Question: I have an OCR task, where I over-segment the image. Now I want to build a data-structure (a variety of a directed acyclic graph) to get all possible combinations of images.
Example:

I start with splitting it into four parts, a [3], b [left half of 4], c[right half of 4], d [2]. Now I will combine them variously. To get, say, the following paths.
0) a, b, c, d (The basic config)
1) a, bc, d (The correct config)
2) ab, c, d
3) a, b, cd
etc.
I am looking to implement this in Python. Is there an existing package? If not, what is the best data structure? Is DAG the closest? Is there a variety of DAG that works better?
Thanks,
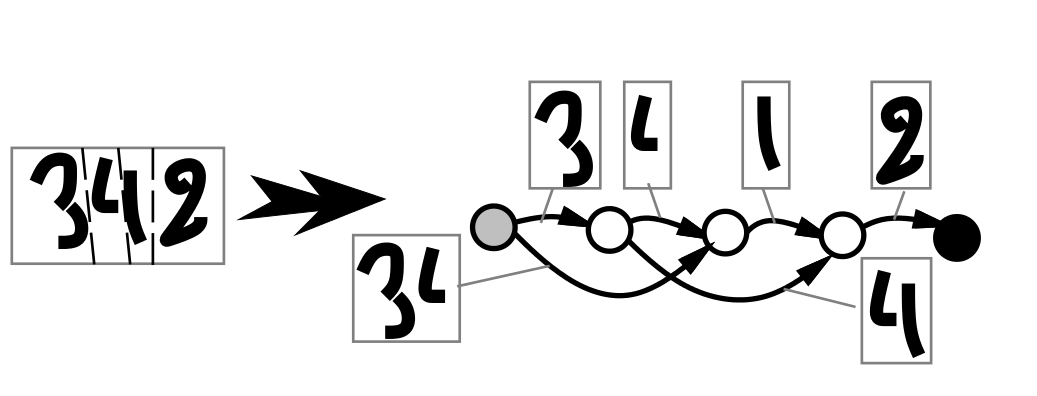
Answer: OK, I have an answer. One can implement it like this.
'''
import random
def combine(wt1, wt2):
return random.random() < .1, (wt1+wt2)//2
class Linetree():
def __init__(self, wts):
self.nodes = []
for i, wt in enumerate(wts):
self.nodes.append([[i+1, wt]])
self.nodes.append([])
self.processed = []
self.checked = []
def processnode(self, idx):
if idx in self.processed:
return
ichild = 0
while ichild < len(self.nodes[idx]):
chidx, chwt = self.nodes[idx][ichild]
self.processnode(chidx)
igrandchild = 0
while igrandchild < len(self.nodes[chidx]):
grchidx, grchwt = self.nodes[chidx][igrandchild]
if (idx, grchidx) in self.checked:
igrandchild += 1
continue
tocombine, newwt = combine(chwt, grchwt)
self.checked.append((idx, grchidx))
if tocombine:
self.nodes[idx].append([grchidx, newwt])
igrandchild += 1
ichild += 1
self.processed.append(idx)
def build(self):
self.processnode(0)
def get_paths(self, n=0):
if len(self.nodes[n]) == 0:
yield [n]
for ch, wt in self.nodes[n]:
for sub_path in self.get_paths(ch):
yield [n] + sub_path
def pathwt(self, path):
ret = 0
for i in range(len(path)-1):
for child, wt in self.nodes[path[i]]:
if child == path[i+1]:
ret += wt
break
else:
raise ValueError(str(path))
return ret
def __str__(self):
ret = ""
for i, children in enumerate(self.nodes):
ret += "
Node {}: ".format(i)
for child in children:
ret += "{}, ".format(child)
return ret
def main():
wts = range(10, 80, 10)
print(list(enumerate(wts)))
lt = Linetree(wts)
print(lt.nodes)
print(lt)
lt.build()
print(lt)
paths = lt.get_paths()
for path in paths:
print(path, lt.pathwt(path))
main()
'''